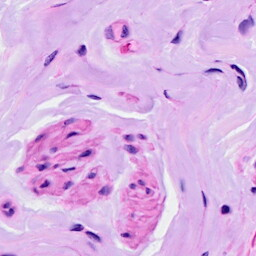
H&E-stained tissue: Ovarian